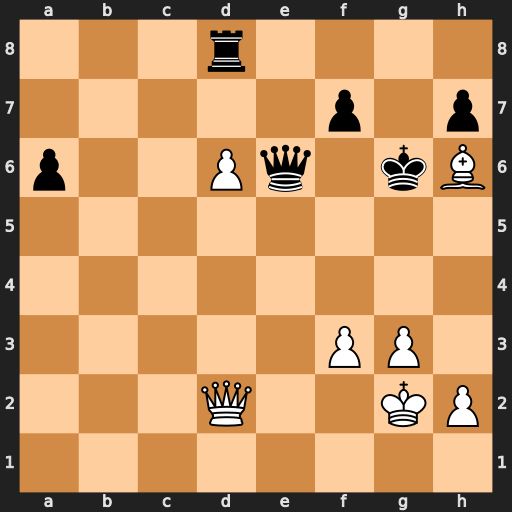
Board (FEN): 3r4/5p1p/p2Pq1kB/8/8/5PP1/3Q2KP/8
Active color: w
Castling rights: -
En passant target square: -
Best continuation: Qg5#